Question: Disclaimer: sorry if my explanation is weird. It's my first week learning.
As my first project, I've set out to build a program that counts Instagram posts in a given time frame. Almost everything works, but there is one button standing in my way. (sometimes)
When you open up Instagram with WebDriver, the GDPR notice pops up. This is easy to get rid of since the xpath for this button is always the same. Or less barbaric way:
'''
driver = webdriver.Chrome()
driver.get(ig_link)
driver.find_element_by_xpath('//button[text()="Accept"]').click()
'''
then, I want to scroll down and during it, get URLs of all posts on the page. As I've already mentioned, on some profiles this works just fine. Yet on others, only few recent posts load up and then you are required to press this pesky "Show More Posts from {instagram_tag}"

My idea was to just brute-force it through 'driver.find_element_by_xpath()' but then I found out that on different IG pages, the xpath is different. The button also doesn't have any text directly inside it, so I am not able to use the same approach that I've used with the "Accept" button.
'''
<button class="tCibT qq7_A z4xUb w5S7h">
<div class="Igw0E IwRSH eGOV_ _4EzTm lC6p0 HVWg4">
<div class="_7UhW9 xLCgt qyrsm h_zdq uL8Hv l4b0S ">Show More Posts from choco_afro
</div>
</div>
</button>
'''
My idea is that I check whether the div element under button includes text "Show More Posts" and then click the button, but I don't know how to do that if even possible. Would anybody be so kind and help me with this? :)
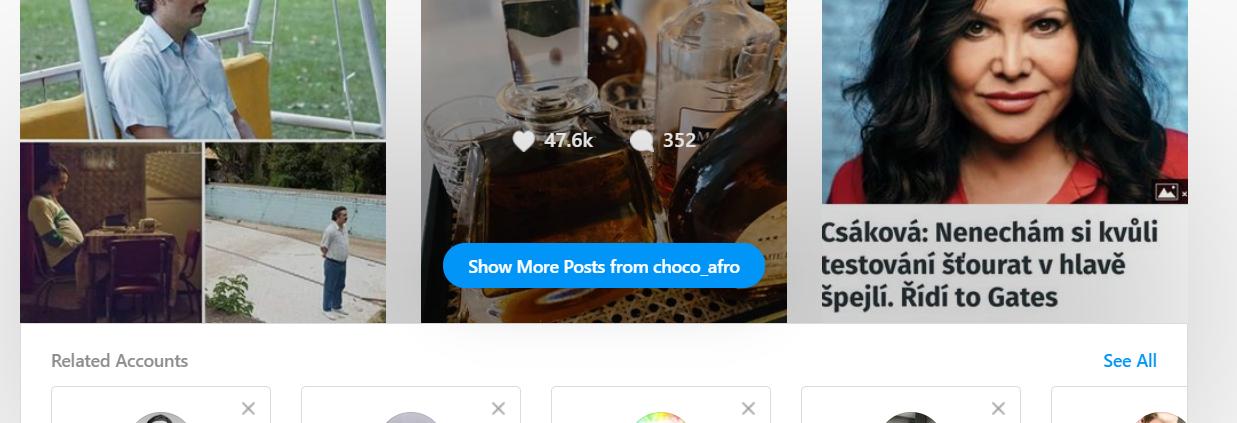
Answer: Try this:
'''
btn = driver.find_element_by_xpath('//button[@class = "tCibT qq7_A z4xUb w5S7h"]')
div = btn.find_elements_by_tag_name('div')[1]
if 'Show More Posts' in div.text.strip():
btn.click()
'''